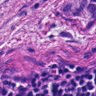
Metastatic tissue present: yes